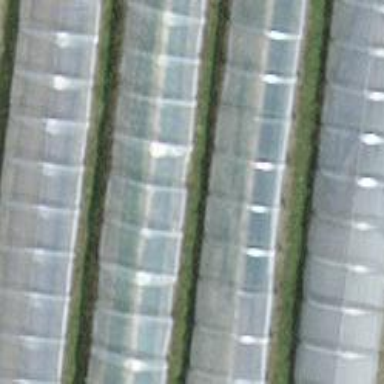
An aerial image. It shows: Greenhouse.